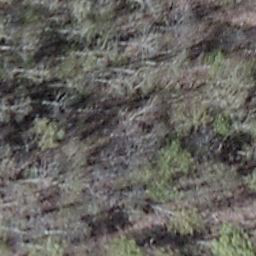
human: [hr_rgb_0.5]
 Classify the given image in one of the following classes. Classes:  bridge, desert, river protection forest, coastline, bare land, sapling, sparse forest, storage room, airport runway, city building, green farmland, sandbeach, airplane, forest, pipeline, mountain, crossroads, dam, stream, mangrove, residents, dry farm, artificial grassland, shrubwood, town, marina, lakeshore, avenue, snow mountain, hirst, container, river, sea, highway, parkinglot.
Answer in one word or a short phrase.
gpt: shrubwood